Aerial crown-view tile of a tropical tree (Barro Colorado Island, Panama), acquired 20250217:
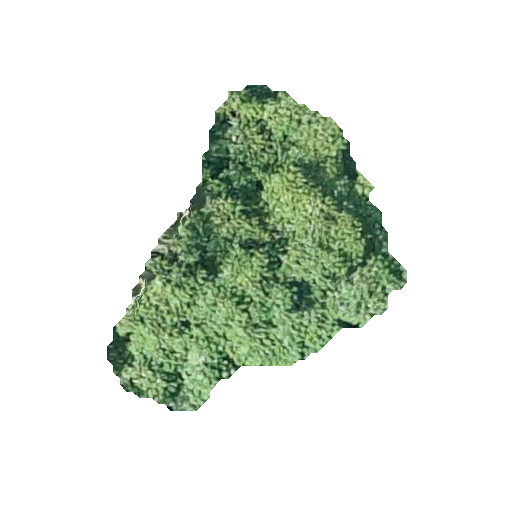
Species: Tachigali panamensis
GBIF accepted scientific name: Tachigali panamensis
Crown area: 82.427 m²